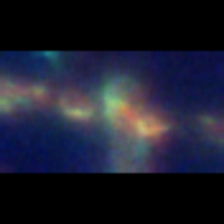
Taxon: Diatom_aggregate
Group: Diatoms